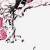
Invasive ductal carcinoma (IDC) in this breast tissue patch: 0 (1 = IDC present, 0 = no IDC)